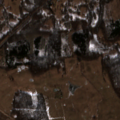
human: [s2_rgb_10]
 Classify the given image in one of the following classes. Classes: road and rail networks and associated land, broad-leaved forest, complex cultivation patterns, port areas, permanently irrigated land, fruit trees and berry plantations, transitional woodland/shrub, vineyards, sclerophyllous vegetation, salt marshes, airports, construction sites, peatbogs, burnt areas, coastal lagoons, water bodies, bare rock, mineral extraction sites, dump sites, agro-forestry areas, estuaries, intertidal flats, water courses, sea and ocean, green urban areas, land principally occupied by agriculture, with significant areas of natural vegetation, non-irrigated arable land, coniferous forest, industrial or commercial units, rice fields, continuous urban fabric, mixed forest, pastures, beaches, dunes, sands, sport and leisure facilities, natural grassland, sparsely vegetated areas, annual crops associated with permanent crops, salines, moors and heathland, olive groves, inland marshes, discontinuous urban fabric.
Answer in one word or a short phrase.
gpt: complex cultivation patterns, land principally occupied by agriculture, with significant areas of natural vegetation, broad-leaved forest